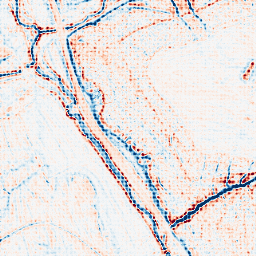
Category: edge_preserving
Decomposition family: bilateral
Decomposition parameters: d: 9
sigma_color: 50
sigma_space: 25
Upsampling method: sinc_blackman
Upsampling parameters: scale: 4
kernel_size: 4
Upsampling scale: 4